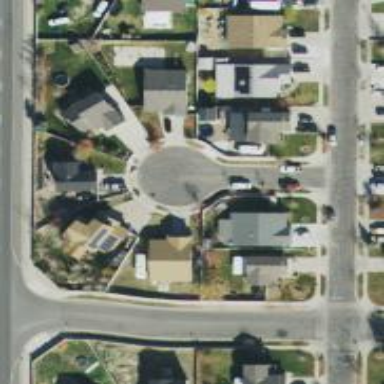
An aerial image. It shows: Circle-shaped turning circle on the road.